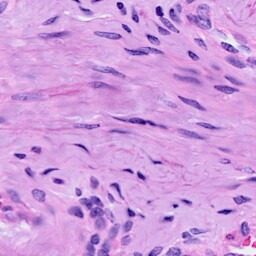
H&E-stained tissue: Cervix